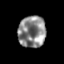
Tissue: skin
Cell type: Epithelial cells
Senescence score: 0.2482
Nuclear area (px): 847
Mean DAPI intensity: 136.769